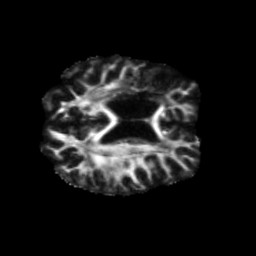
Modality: FA
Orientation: axial
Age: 68
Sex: female
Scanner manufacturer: siemens
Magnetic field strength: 3 T
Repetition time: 5.47 s
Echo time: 0.0854 s